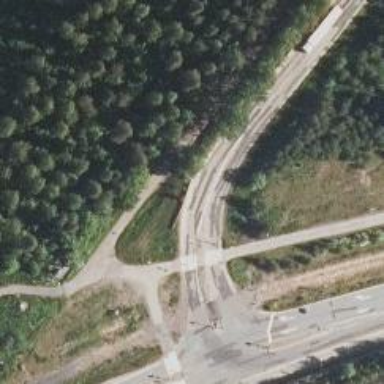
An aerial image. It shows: Cycleway.